Field crop: tomato
Growth stage: 1
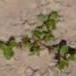
Species: portulaca